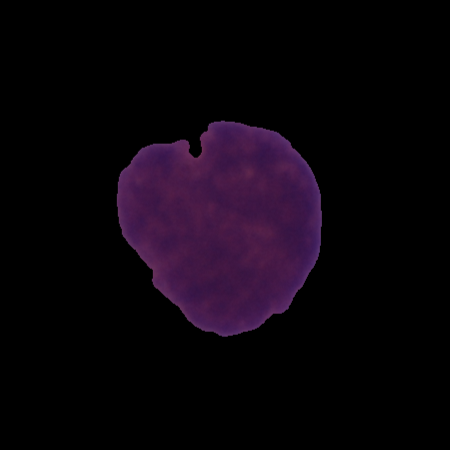
Label: cancer